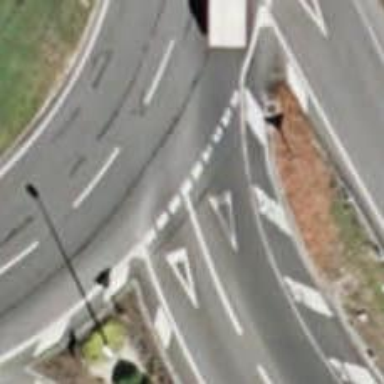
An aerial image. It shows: Road with "give way" sign.